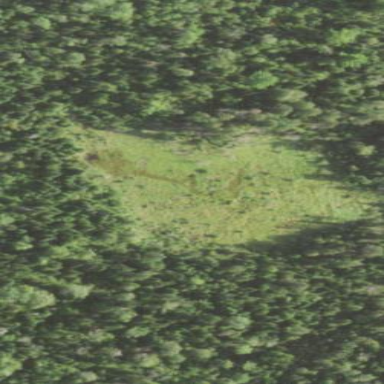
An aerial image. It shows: Bog wetland.